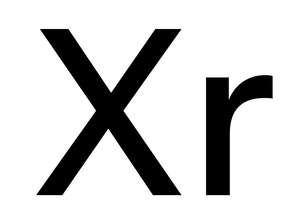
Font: InstrumentSans_Medium